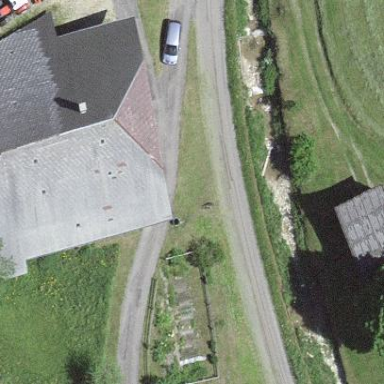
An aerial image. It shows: Farm building.